Question: The layout I try to implement is (I think) pretty simple.
One TextView expands depending on what is inside. Just below are two buttons (OK/Cancel).
I can make the buttons stick to the bottom of the screen and that works fine. But I would like to have those buttons just below the TextView.
I have tried a lot of different things, but here is my latest layout :
'''
<?xml version="1.0" encoding="utf-8"?>
<RelativeLayout xmlns:android="http://schemas.android.com/apk/res/android"
android:orientation="vertical"
android:layout_width="fill_parent"
android:layout_height="fill_parent"
>
<ScrollView android:id="@+id/Scroll"
android:layout_width="fill_parent"
android:layout_height="wrap_content"
android:layout_alignParentTop="true"
>
<TextView
android:id="@+id/Text"
android:layout_width="fill_parent"
android:layout_height="wrap_content"
/>
</ScrollView>
<RelativeLayout android:id="@+id/buttons"
android:layout_height="fill_parent"
android:layout_width="fill_parent"
android:layout_below="@+id/Scroll"
android:layout_above="@+id/bottom"
>
<LinearLayout
android:orientation="horizontal"
android:layout_height="wrap_content"
android:layout_width="fill_parent">
<Button android:id="@+id/ButtonOK"
android:layout_height="80dp"
android:layout_width="fill_parent"
android:text="OK"
android:layout_weight="1"/>
<Button android:id="@+id/ButtonCancel"
android:layout_height="80dp"
android:layout_width="fill_parent"
android:text="Cancel"
android:layout_weight="1"/>
</LinearLayout>
</RelativeLayout>
<LinearLayout android:id="@+id/bottom"
android:layout_height="0px"
android:layout_width="fill_parent"
android:layout_alignParentBottom="true"/>
</RelativeLayout>
'''
The empty linearlayout at the end is an (unsuccessful) attempt to prevent the view to extend past the bottom of the screen...
In everything I tried, either the buttons are at the bottom of the screen or they would go past it when the TextView is too big.
Here is a sketch of what I am trying to do :
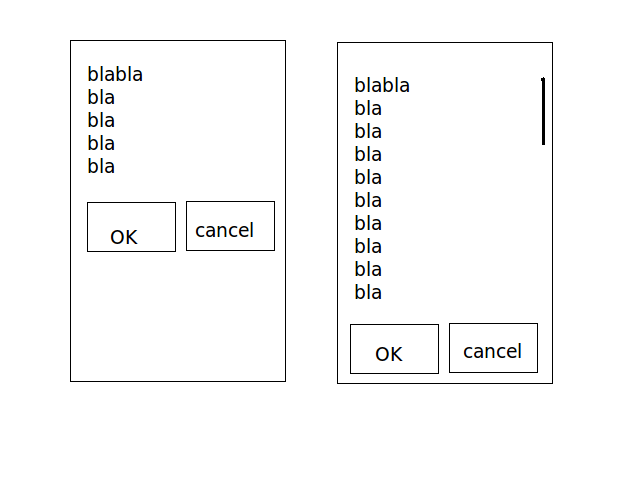
Answer: Is the goal just to have a scrollable area that takes up the entire page minus the amount taken up by some buttons at the bottom?
If that's the case, you can use a 'LinearLayout' at the outer level and make use of weights:
'''
<LinearLayout
android:layout_height="wrap_content"
orientation="vertical"...>
<ScrollView
android:layout_height="0dp"
android:layout_weight="1"
.../>
<LayoutWithButtons
android:layout_height="wrap_content"
..../>
</LinearLayout>
'''